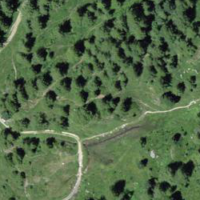
EUNIS habitat code: 44
Species observed at this site:
Caltha palustris